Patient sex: M
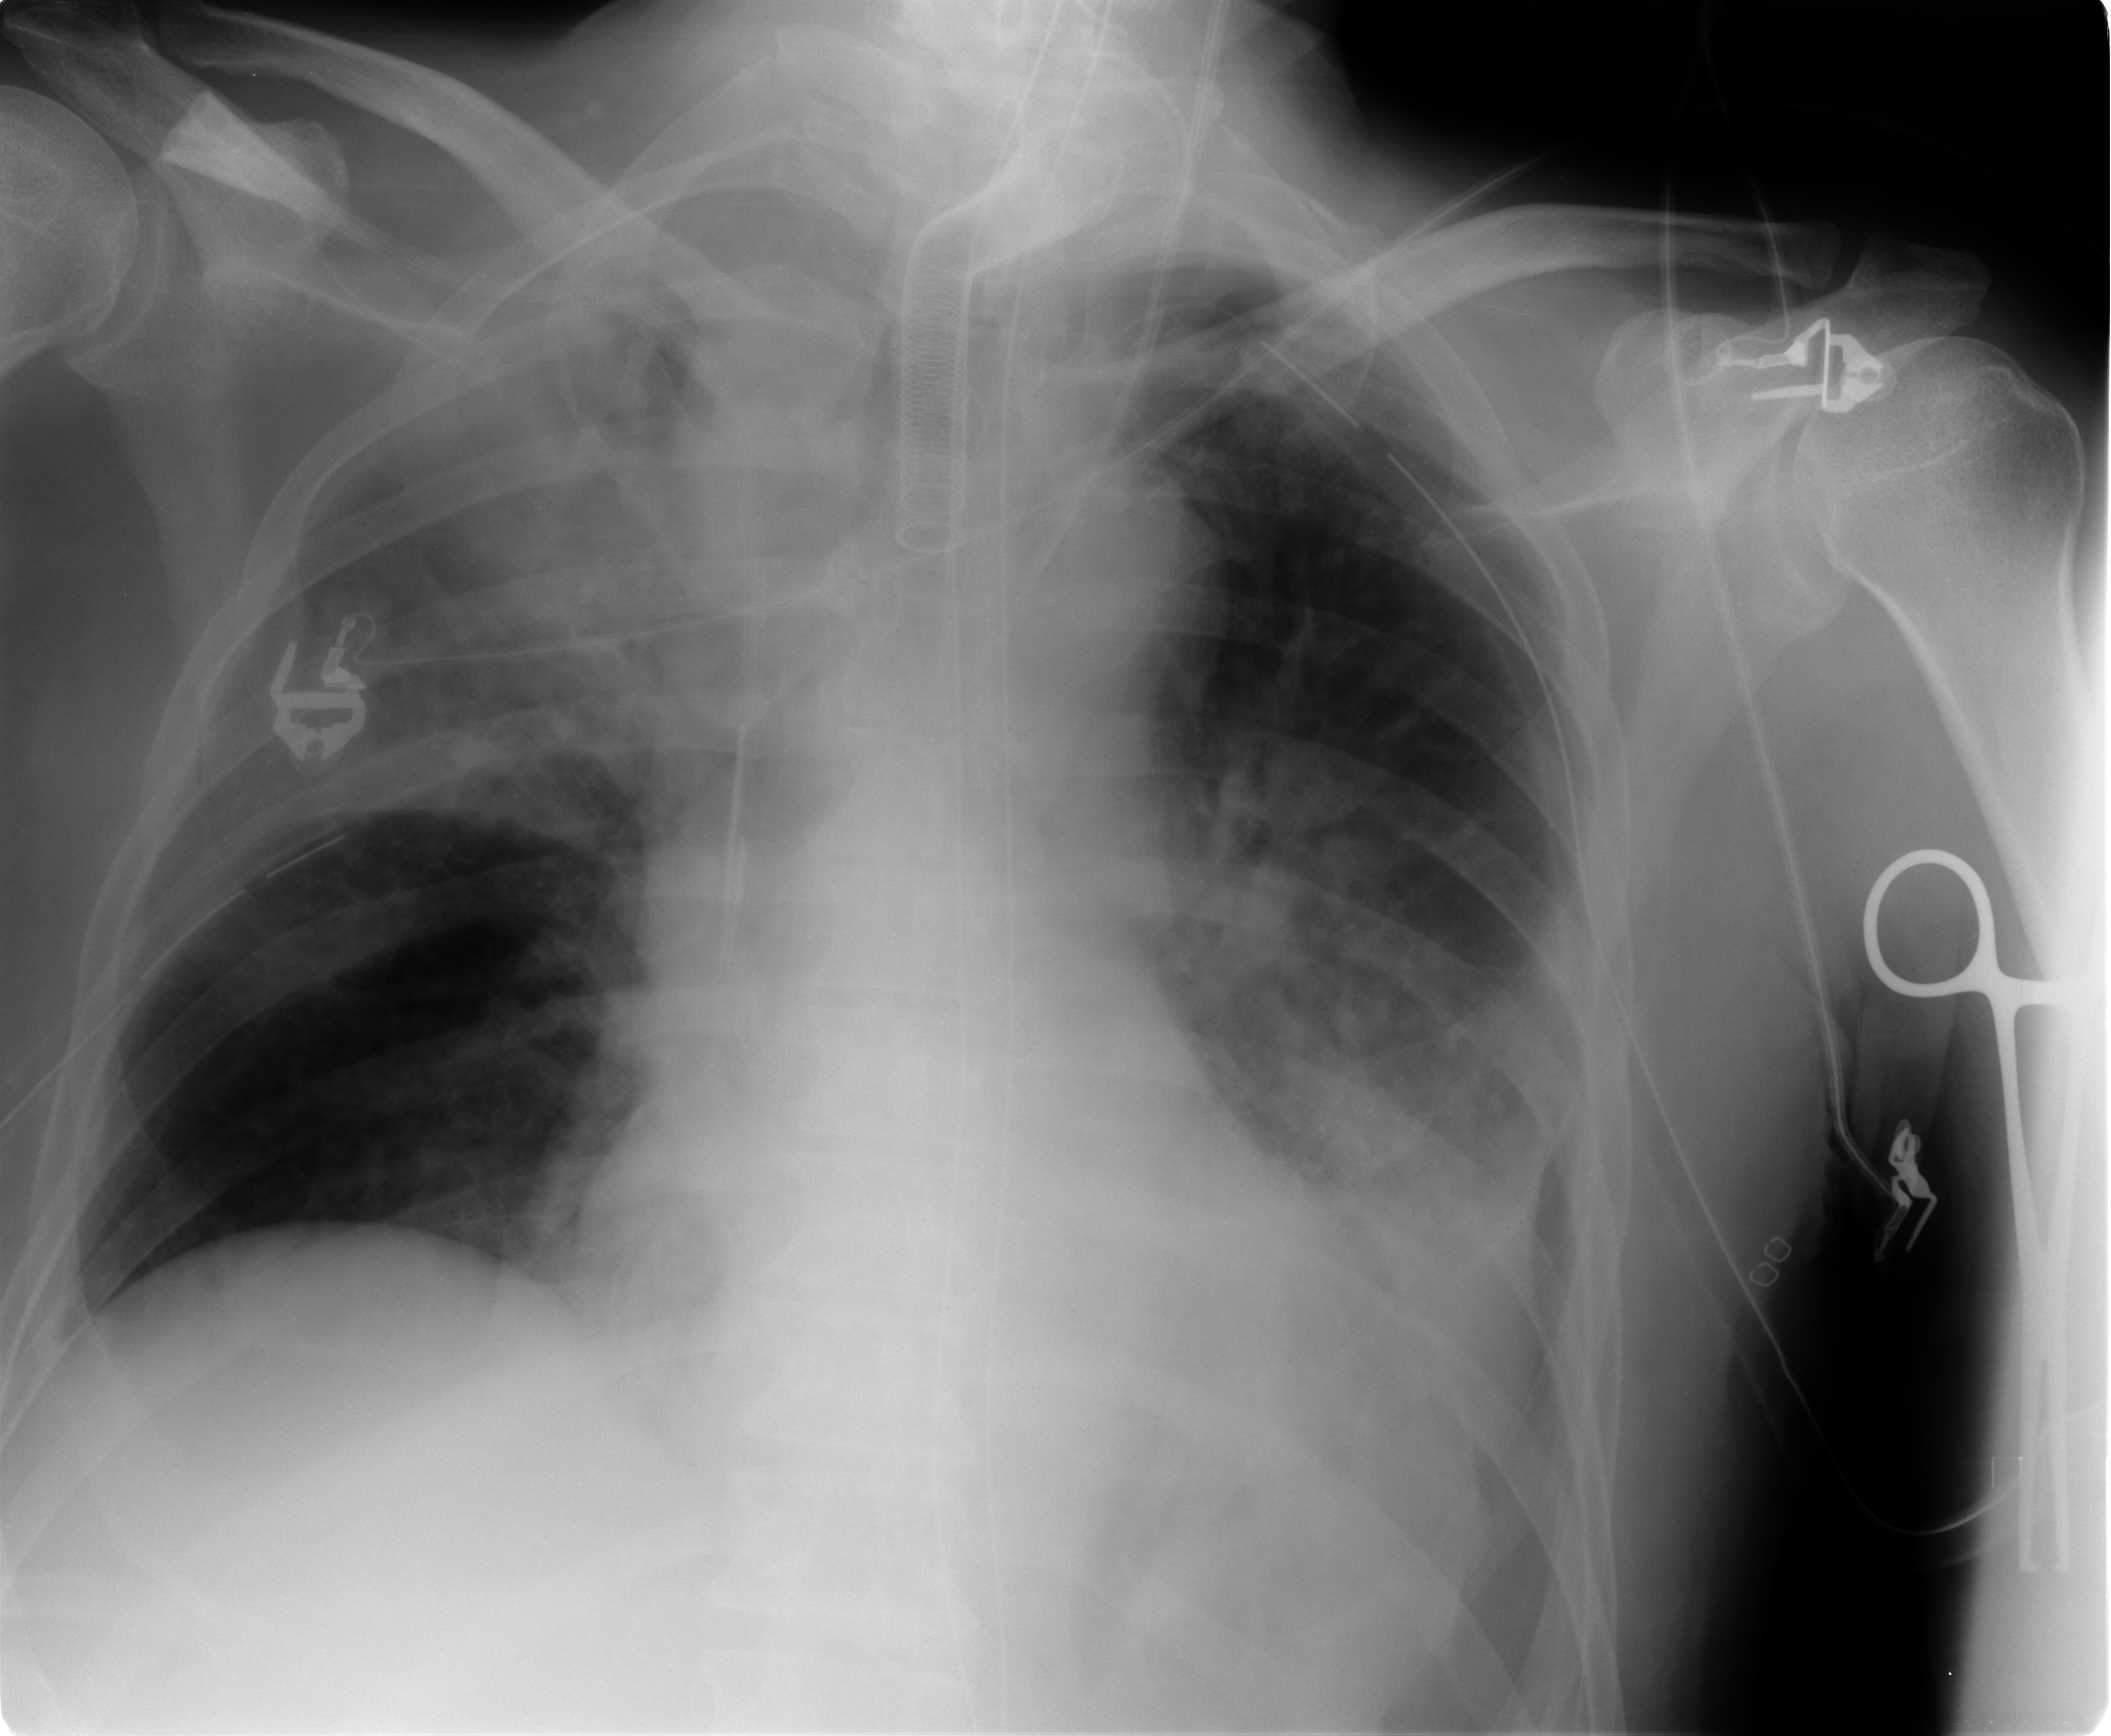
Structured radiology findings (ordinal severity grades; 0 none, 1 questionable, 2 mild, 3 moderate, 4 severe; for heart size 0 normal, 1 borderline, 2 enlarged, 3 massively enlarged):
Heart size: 0
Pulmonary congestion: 0
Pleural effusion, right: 0
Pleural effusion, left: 2
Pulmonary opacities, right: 3
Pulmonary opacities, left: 2
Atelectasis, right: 3
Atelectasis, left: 3